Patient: sex F, age 46
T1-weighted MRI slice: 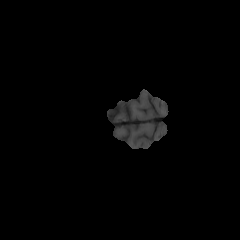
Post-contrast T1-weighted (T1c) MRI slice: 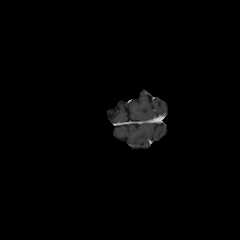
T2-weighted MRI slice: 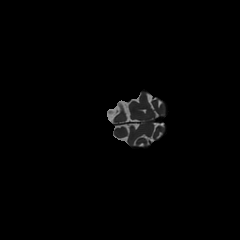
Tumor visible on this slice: no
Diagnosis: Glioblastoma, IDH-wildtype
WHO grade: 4